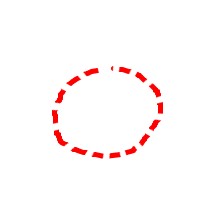
Shape: circle